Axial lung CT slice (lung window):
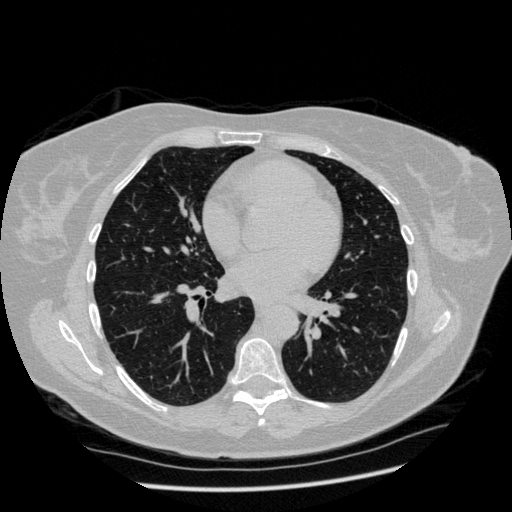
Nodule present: no